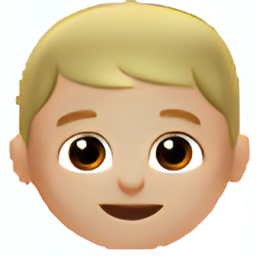
Name: boy
Emoji: 👦🏼
Group: People & Body
Sub-group: person